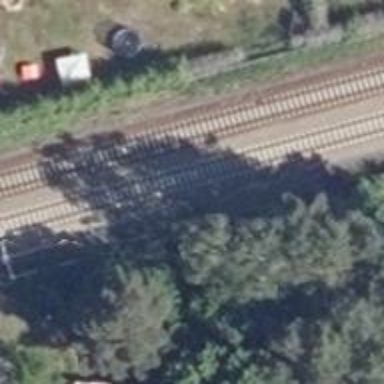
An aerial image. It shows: Railway track with contact lines for electrification.